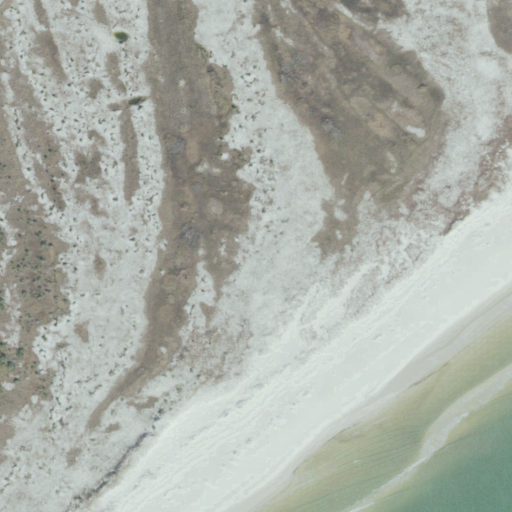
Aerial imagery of dune(s) in Florida named Sand Dunes containing barren land, open water, grassland, high intensity development, and medium intensity development